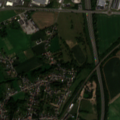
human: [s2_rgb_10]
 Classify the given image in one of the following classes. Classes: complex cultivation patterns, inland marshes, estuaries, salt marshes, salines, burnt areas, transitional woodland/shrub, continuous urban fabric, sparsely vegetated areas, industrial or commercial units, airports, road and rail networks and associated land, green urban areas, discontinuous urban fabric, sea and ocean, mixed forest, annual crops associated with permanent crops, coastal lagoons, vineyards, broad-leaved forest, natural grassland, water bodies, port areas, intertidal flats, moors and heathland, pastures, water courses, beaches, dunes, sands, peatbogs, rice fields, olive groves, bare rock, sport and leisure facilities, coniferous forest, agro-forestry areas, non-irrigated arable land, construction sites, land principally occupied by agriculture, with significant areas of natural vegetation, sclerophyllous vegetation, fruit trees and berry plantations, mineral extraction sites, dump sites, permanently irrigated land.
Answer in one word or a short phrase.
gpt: discontinuous urban fabric, industrial or commercial units, road and rail networks and associated land, non-irrigated arable land, complex cultivation patterns